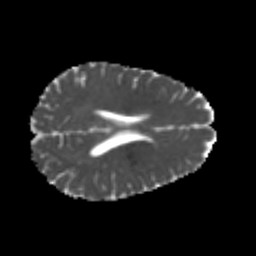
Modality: MD
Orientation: axial
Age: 26
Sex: female
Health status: healthy
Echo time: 0.074 s